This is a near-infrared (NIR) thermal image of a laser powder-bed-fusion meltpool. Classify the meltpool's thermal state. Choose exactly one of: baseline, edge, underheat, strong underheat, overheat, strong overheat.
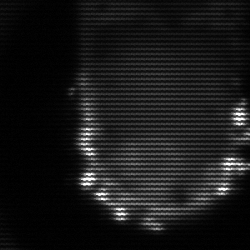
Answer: baseline